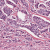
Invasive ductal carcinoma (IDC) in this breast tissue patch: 1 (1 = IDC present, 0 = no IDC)